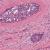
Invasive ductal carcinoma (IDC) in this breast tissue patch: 1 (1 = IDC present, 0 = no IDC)